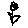
Label: flower